Question:
I have seen the above marked (Encircled in Red) widget in quiet a few applications, what is it?
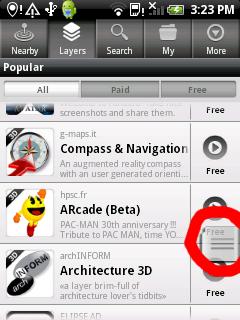
Answer: It is a <URL> you can see how it can be implemented.